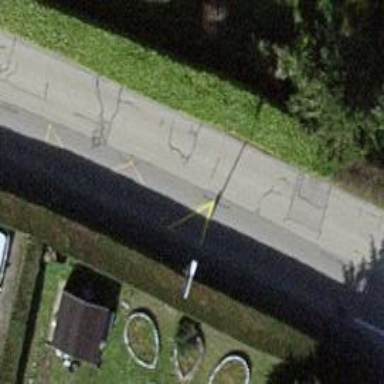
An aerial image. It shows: Bus stop along the road.